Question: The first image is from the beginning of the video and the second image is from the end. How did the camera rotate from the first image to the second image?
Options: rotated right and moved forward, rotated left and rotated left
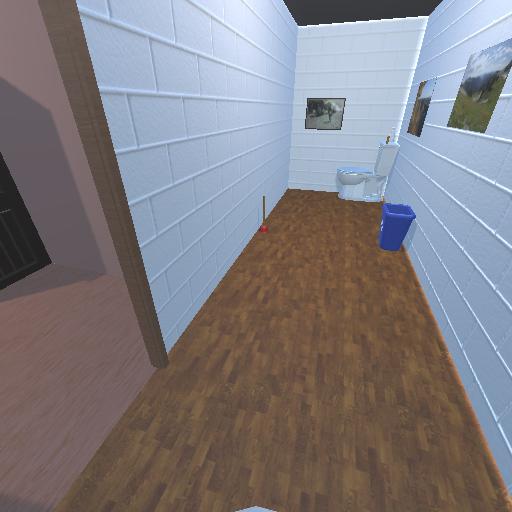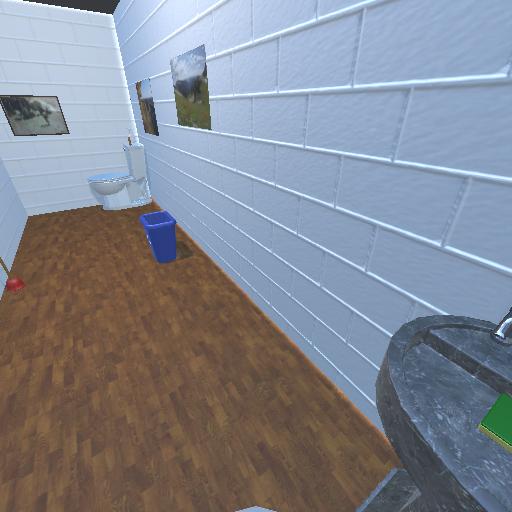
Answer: rotated right and moved forward